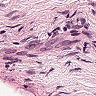
Metastatic tissue present: no